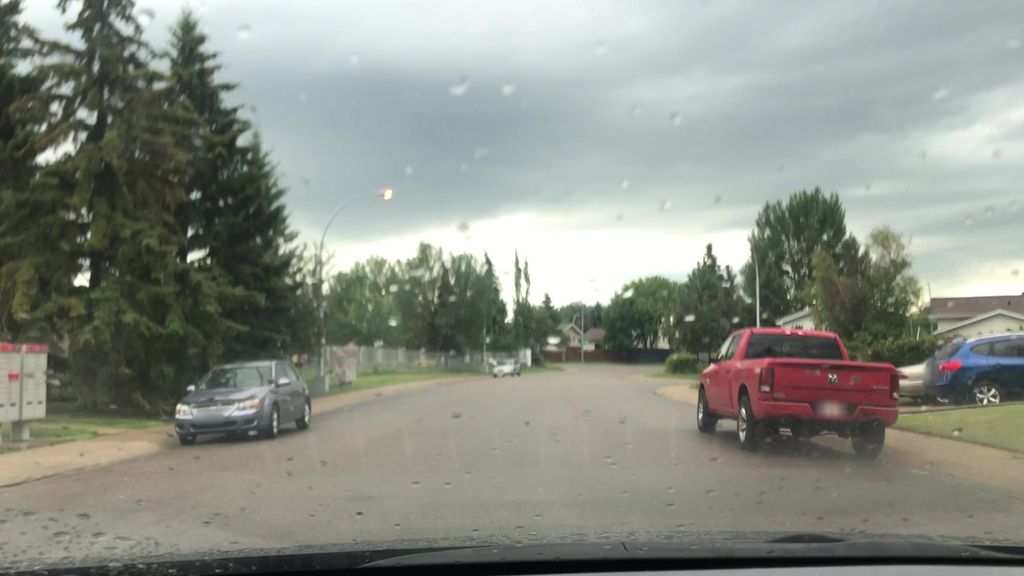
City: edmonton